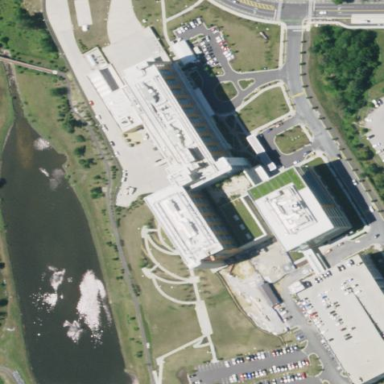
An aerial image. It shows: Healthcare facility identified as hospital.